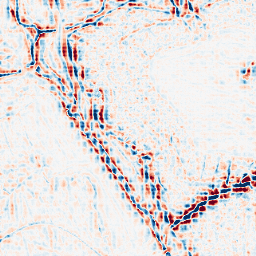
Category: wavelet
Decomposition family: wavelet_dwt
Decomposition parameters: wavelet: sym4
level: 3
Upsampling method: sinc_hamming
Upsampling parameters: scale: 4
kernel_size: 4
Upsampling scale: 4